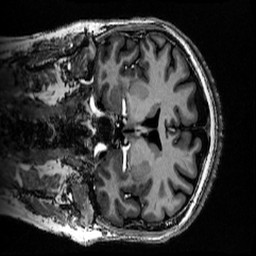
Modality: MP2RAGE
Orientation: coronal
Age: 42
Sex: female
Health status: healthy